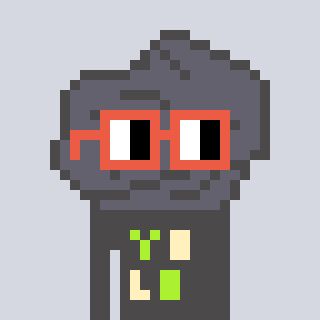
a pixel art character with square orange glasses, a rock-shaped head and a grayscale-colored body on a cool background